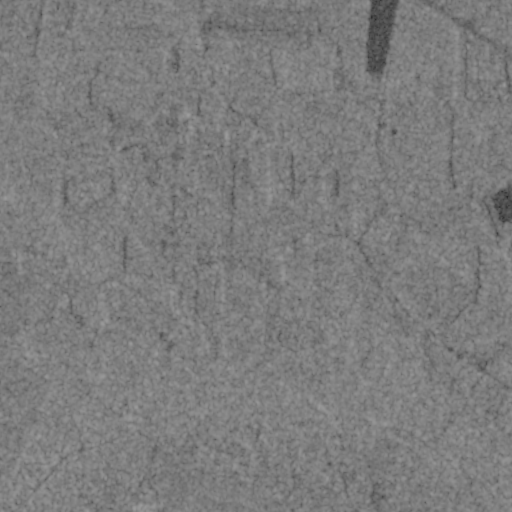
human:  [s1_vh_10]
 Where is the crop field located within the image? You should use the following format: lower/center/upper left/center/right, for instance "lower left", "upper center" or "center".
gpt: The crop field is located in the upper left of the image.
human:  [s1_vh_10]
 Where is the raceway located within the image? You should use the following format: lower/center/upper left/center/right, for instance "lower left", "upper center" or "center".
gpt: The raceway is located in the upper center of the image.
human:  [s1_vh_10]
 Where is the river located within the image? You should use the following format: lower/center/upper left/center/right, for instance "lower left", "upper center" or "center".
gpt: The river is located in the lower right of the image.
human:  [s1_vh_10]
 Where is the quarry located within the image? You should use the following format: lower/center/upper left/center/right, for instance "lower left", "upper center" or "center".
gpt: There is no quarry in the image.

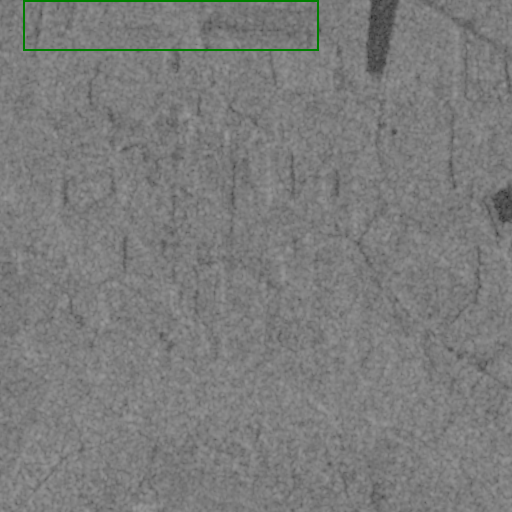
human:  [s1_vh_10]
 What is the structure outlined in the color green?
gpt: The structure outlined in green is a crop field.
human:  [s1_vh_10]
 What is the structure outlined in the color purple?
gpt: There is no purple outline.